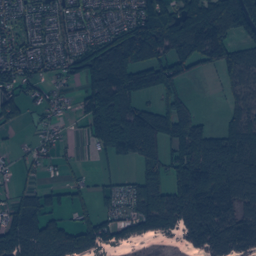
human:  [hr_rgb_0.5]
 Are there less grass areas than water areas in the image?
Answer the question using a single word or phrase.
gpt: no

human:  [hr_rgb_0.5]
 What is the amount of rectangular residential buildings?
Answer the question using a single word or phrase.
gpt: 515

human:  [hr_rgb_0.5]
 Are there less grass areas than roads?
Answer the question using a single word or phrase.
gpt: yes

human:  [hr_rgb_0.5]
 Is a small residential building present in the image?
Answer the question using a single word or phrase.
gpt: yes

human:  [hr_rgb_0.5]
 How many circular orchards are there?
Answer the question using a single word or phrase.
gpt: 0

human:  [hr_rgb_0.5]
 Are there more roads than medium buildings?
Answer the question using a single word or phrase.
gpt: yes

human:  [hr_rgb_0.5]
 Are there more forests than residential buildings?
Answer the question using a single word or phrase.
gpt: no

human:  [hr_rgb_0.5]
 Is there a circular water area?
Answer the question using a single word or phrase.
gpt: no

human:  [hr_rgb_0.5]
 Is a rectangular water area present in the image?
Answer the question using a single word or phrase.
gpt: yes

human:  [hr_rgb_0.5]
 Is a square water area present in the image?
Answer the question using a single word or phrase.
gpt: no

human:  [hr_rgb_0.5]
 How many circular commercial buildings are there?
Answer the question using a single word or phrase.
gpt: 0

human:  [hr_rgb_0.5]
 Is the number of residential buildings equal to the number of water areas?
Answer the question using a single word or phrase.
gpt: no

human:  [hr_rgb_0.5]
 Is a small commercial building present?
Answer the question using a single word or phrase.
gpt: yes

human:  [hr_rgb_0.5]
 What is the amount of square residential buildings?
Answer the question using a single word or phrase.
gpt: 7

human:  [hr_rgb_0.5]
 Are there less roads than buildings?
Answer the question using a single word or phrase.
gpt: yes

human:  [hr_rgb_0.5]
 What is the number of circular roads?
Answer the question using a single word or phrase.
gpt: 0

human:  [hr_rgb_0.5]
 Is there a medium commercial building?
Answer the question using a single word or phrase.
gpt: yes

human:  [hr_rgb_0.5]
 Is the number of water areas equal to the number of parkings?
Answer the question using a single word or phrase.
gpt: no

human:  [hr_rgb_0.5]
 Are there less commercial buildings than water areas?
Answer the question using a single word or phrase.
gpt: yes

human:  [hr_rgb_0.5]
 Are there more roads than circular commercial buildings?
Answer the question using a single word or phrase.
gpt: yes

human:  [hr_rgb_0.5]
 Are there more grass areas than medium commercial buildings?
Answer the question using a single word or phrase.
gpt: yes

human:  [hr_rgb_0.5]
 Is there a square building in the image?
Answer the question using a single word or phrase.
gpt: yes

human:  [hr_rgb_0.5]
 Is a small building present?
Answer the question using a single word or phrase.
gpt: yes

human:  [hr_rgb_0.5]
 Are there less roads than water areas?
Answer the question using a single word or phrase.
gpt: no

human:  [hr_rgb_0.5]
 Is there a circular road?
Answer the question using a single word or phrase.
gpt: yes

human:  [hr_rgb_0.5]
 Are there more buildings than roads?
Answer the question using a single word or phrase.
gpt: yes

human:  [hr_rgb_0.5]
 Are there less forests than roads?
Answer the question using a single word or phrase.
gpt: yes

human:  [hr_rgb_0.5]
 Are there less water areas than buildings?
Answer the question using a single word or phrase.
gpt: yes

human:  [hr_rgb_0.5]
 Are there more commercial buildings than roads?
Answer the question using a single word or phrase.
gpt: no

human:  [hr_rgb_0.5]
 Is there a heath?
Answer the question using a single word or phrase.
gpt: yes

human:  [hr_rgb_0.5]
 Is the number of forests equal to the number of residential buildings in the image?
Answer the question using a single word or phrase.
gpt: no

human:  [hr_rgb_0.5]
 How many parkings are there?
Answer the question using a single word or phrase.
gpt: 2

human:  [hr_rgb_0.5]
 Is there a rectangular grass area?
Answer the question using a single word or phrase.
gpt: yes

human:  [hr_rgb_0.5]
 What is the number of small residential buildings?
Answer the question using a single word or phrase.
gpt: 1267

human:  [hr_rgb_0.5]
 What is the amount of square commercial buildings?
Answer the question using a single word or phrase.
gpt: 0

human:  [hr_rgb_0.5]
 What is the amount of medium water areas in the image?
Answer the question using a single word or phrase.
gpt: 12